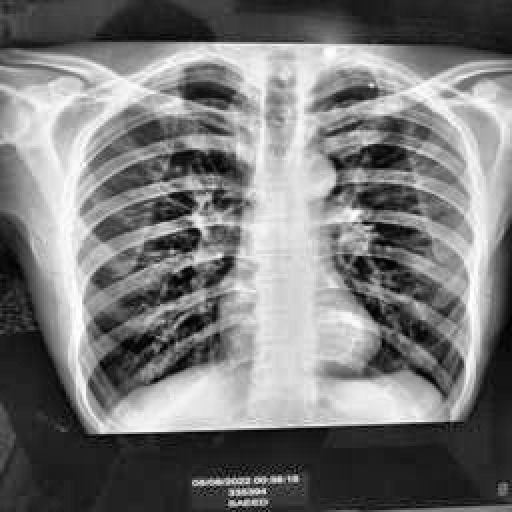
Finding: TUBERCULOSIS